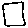
Label: square